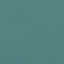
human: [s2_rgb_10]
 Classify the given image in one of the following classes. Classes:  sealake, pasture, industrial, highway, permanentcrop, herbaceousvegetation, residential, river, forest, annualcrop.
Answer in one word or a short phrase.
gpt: SeaLake